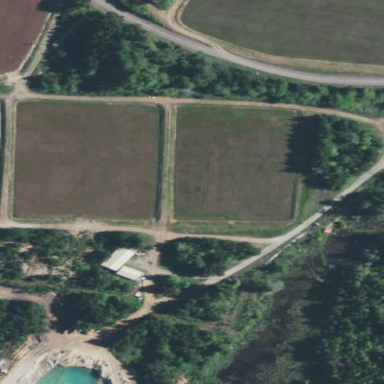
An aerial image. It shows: Farmland with cranberries as the crop.